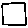
Label: square